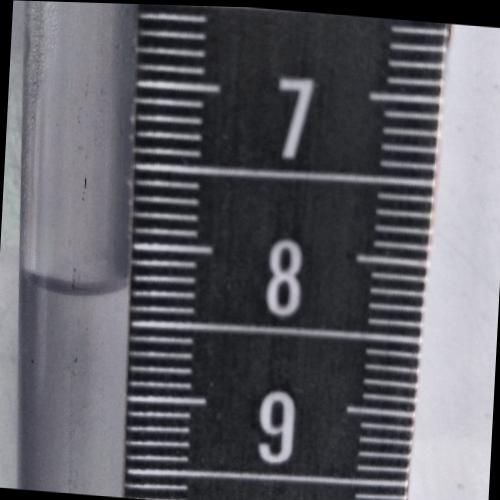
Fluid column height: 8.3 cm